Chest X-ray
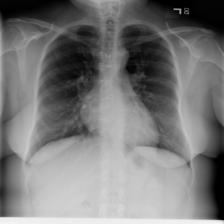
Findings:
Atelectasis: negative
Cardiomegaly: negative
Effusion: negative
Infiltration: positive
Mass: negative
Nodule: negative
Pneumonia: negative
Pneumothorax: negative
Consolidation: negative
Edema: negative
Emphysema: negative
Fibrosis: negative
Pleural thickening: negative
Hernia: negative